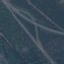
Label: Highway